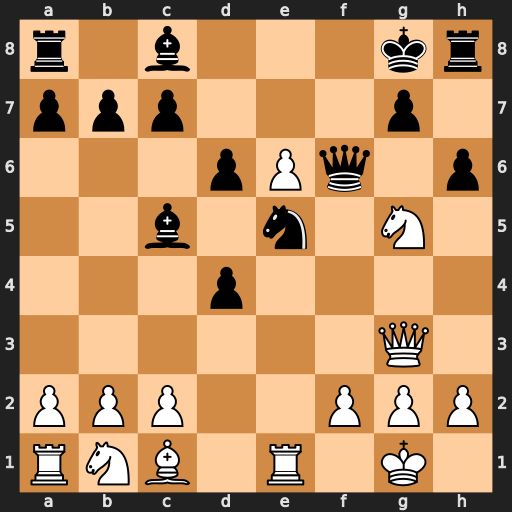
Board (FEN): r1b3kr/ppp3p1/3pPq1p/2b1n1N1/3p4/6Q1/PPP2PPP/RNB1R1K1
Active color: w
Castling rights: -
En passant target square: -
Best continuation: Ne4 Qxe6 f4 Ng6 Nxc5